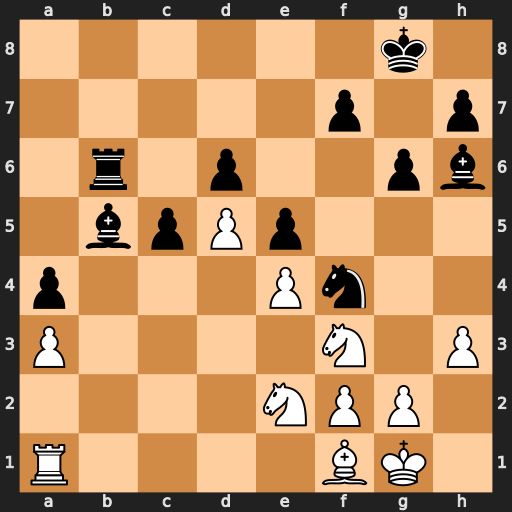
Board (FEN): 6k1/5p1p/1r1p2pb/1bpPp3/p3Pn2/P4N1P/4NPP1/R4BK1
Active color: w
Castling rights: -
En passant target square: -
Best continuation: Rb1 Nxe2+ Bxe2 Bxe2 Rxb6